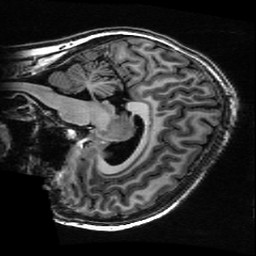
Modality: T1w
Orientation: sagittal
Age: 21
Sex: female
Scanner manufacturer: ge
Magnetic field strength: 3 T
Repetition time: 0.01144 s
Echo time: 0.005012 s